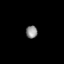
Tissue: lung
Cell type: T cells
Senescence score: 0.1979
Nuclear area (px): 144
Mean DAPI intensity: 139.042